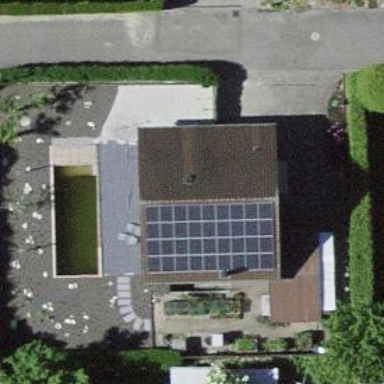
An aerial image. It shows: Solar power generator using photovoltaic method with solar photovoltaic panel types.